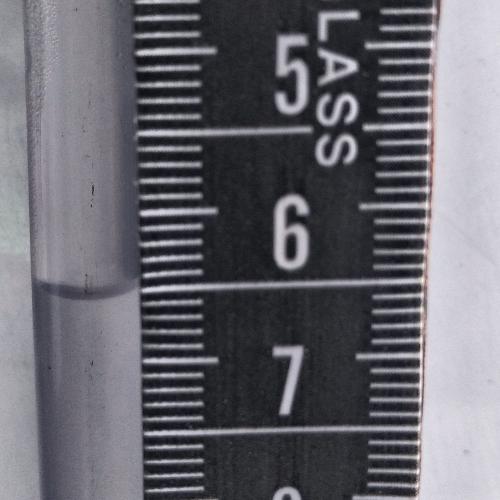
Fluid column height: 6.5 cm